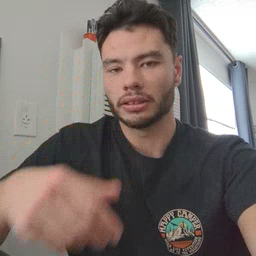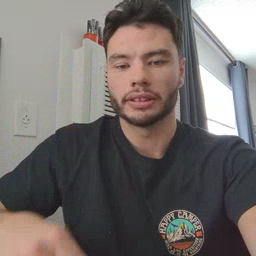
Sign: pizza